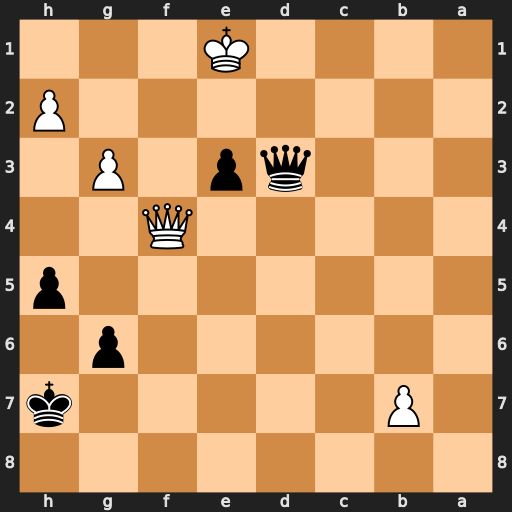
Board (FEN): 8/1P5k/6p1/7p/5Q2/3qp1P1/7P/4K3
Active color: b
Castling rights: -
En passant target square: -
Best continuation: Qd2+ Kf1 e2+ Kg2 e1=Q+ Qxd2 Qxd2+